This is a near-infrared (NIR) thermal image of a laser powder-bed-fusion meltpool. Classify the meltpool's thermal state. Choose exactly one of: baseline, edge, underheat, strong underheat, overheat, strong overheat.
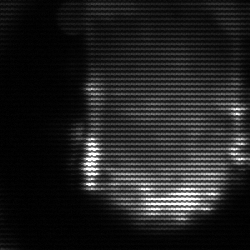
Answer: baseline